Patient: sex M, age 46
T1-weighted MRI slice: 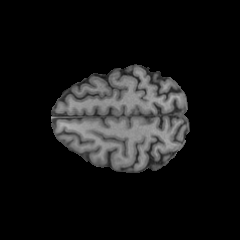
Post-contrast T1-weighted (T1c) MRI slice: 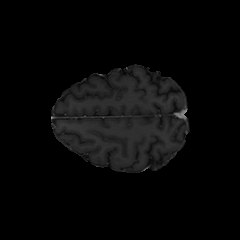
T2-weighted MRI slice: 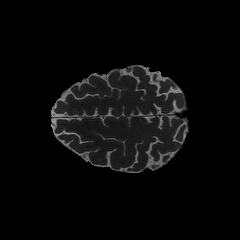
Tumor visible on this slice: no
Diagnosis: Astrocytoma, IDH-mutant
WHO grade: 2